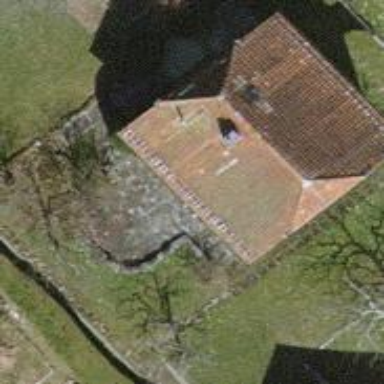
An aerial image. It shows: Detached building with half-hipped roof shape.